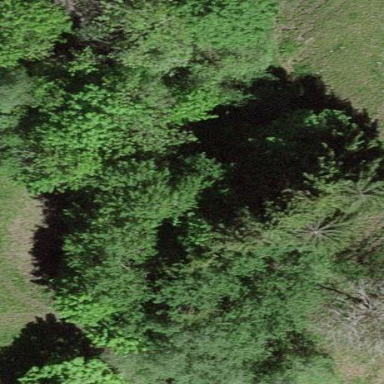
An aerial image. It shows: Forest area.